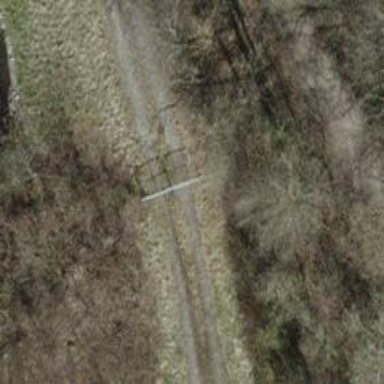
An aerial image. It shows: Gate.